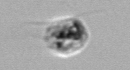
Label: Amoeba